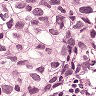
Metastatic tissue present: yes